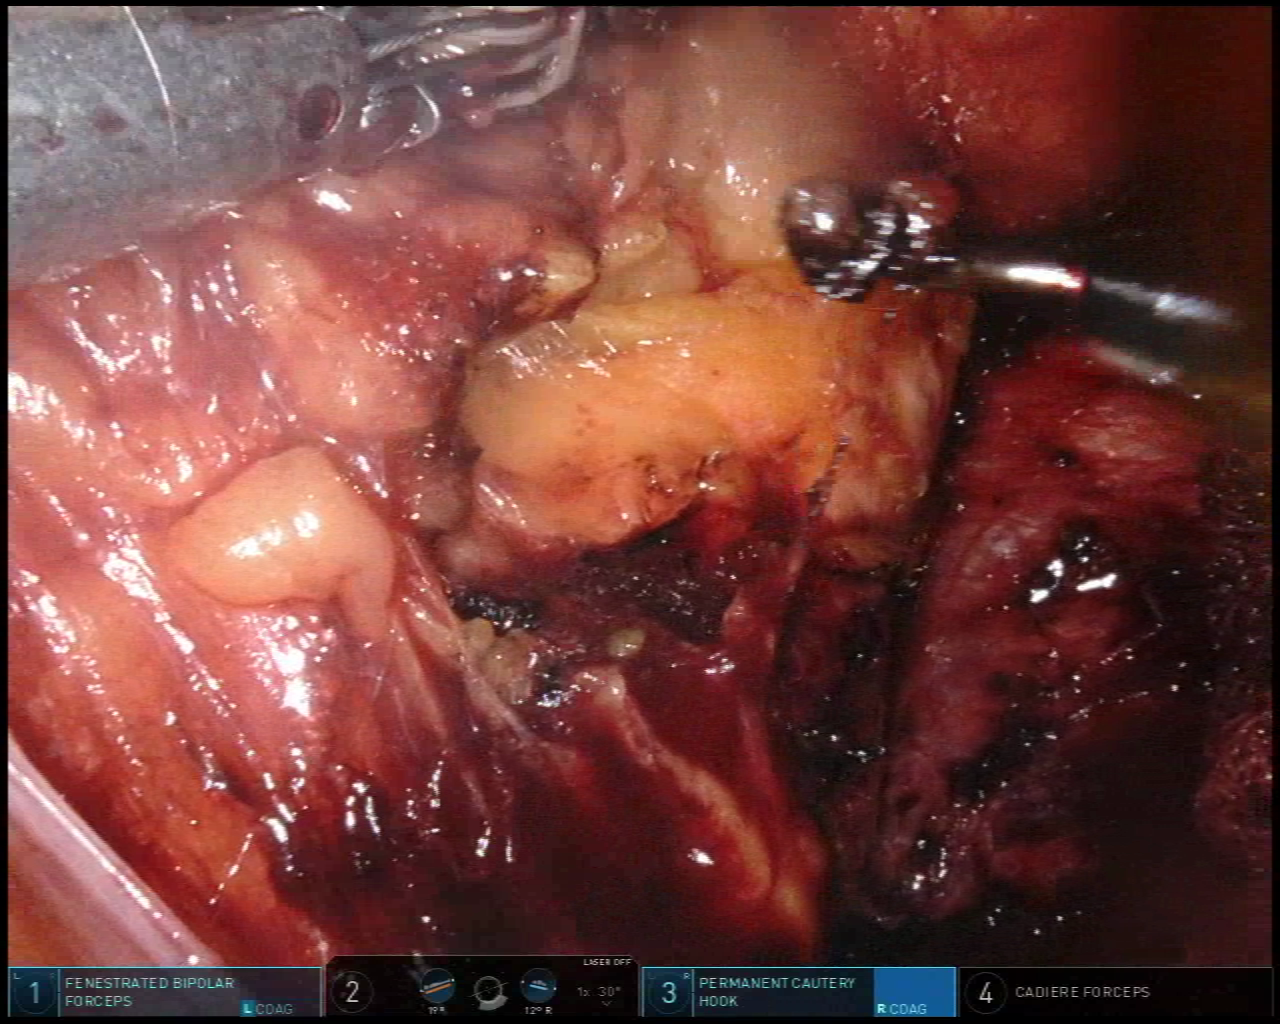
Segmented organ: pancreas
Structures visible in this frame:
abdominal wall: no
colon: no
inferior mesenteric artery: no
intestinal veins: no
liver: no
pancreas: yes
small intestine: no
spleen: no
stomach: no
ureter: no
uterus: no
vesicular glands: no